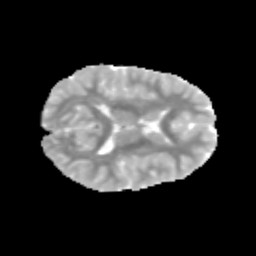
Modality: MD
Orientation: axial
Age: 9
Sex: female
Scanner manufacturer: siemens
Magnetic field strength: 3 T
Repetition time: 3.8 s
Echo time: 0.07 s